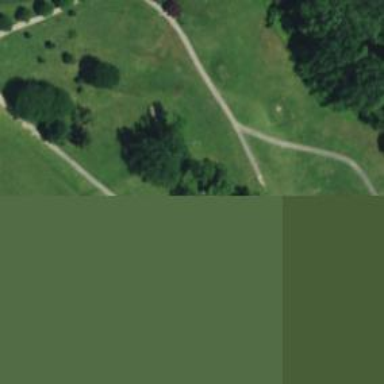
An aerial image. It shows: Service road designated as golf cart path.